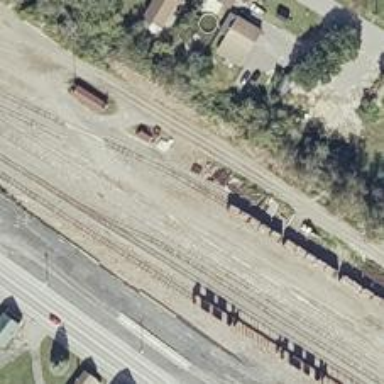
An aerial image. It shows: Abandoned railway yard is depicted.